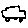
Label: car